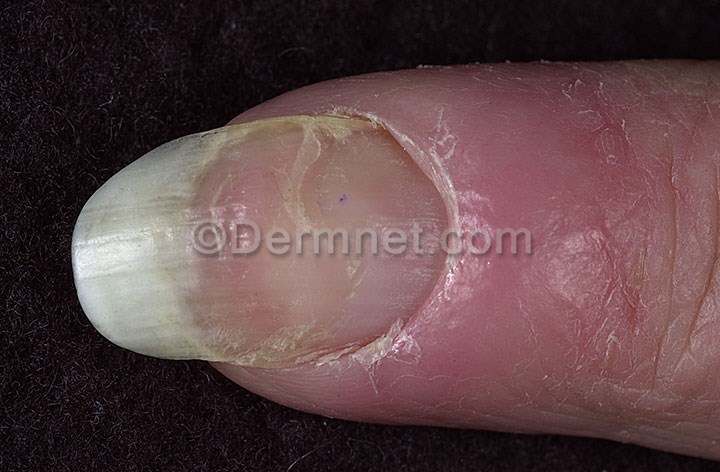
Disease: Nail Fungus and other Nail Disease